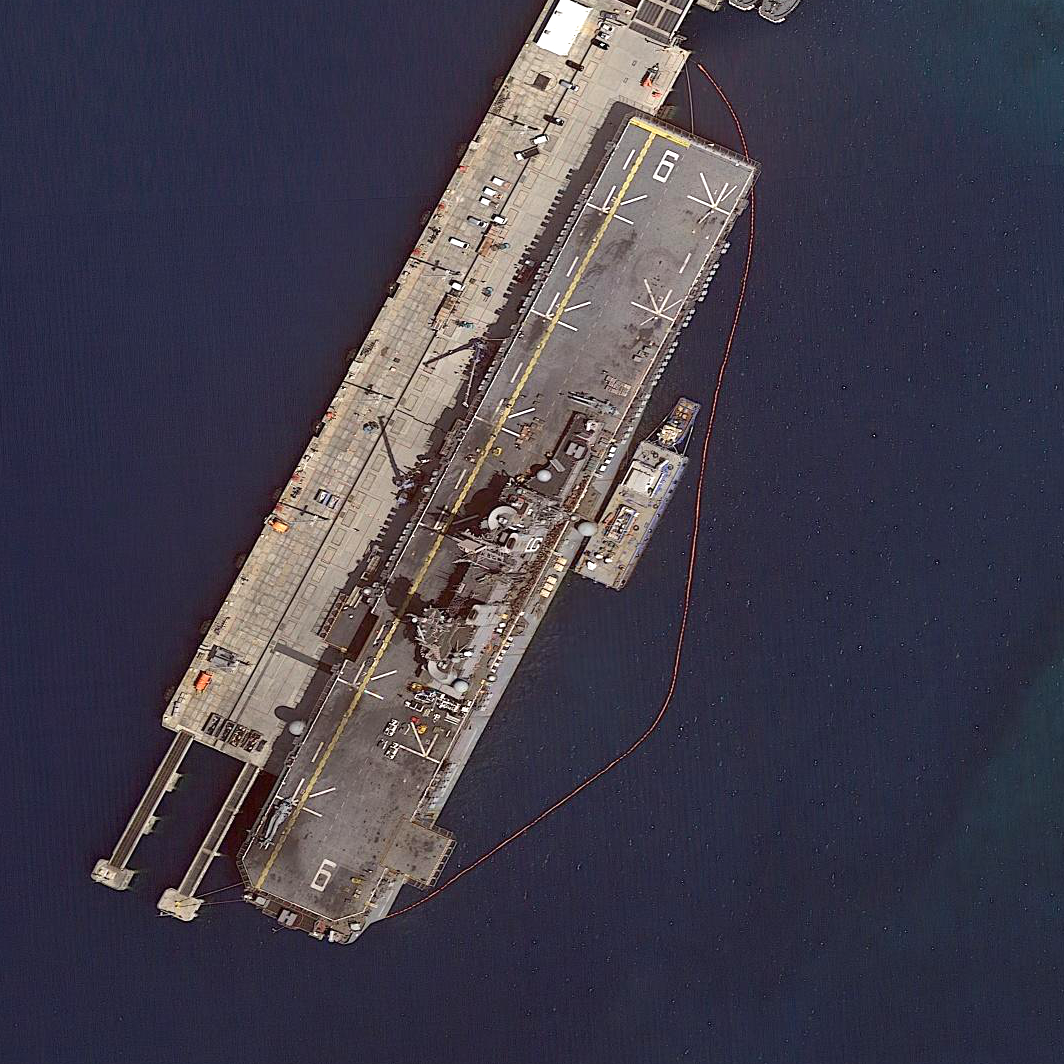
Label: assault